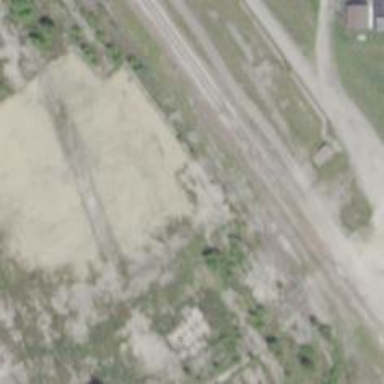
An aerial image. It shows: Abandoned railway yard is depicted.